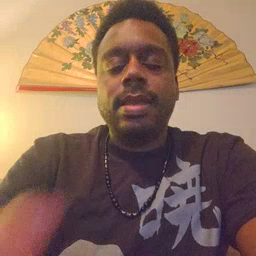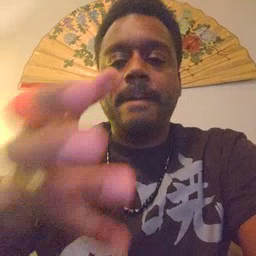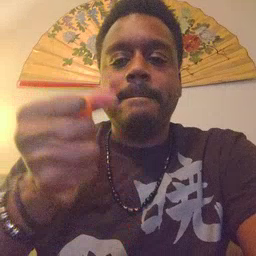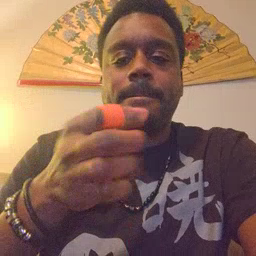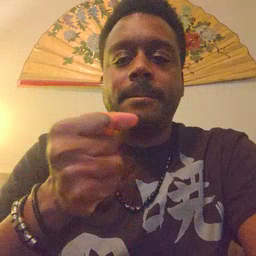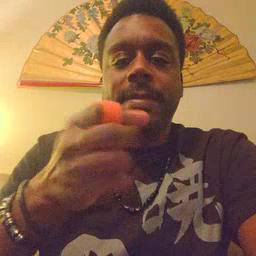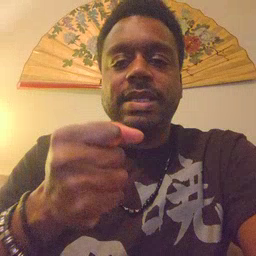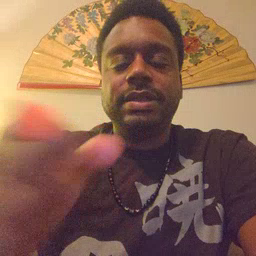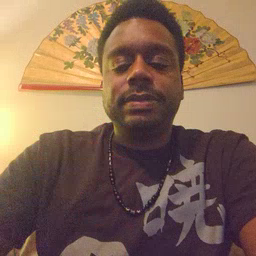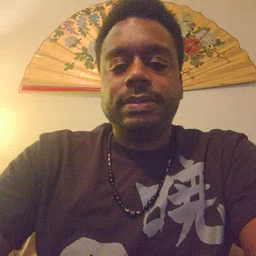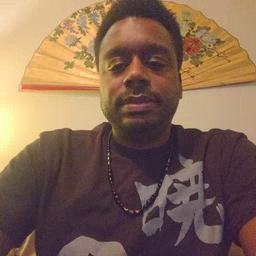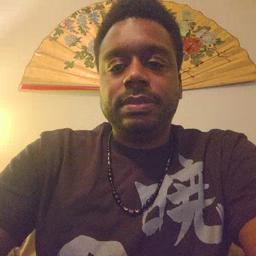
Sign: milk